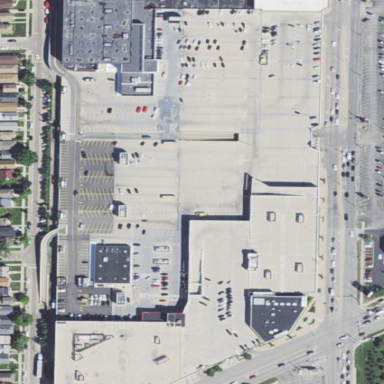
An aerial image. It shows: Retail area categorized as shopping mall.